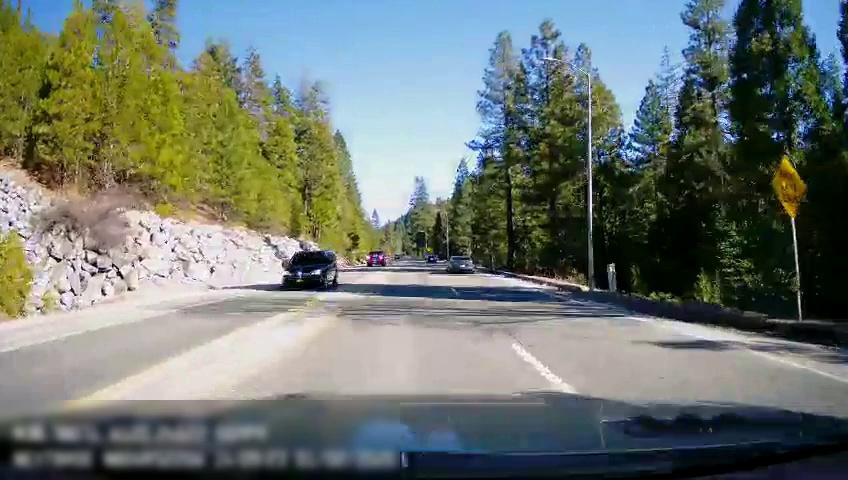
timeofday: Day
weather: Sunny
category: Drivable Space
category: Vehicles | Car
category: Vehicles | SUV
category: Vehicles | Truck
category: Lanes | Opposite Lane
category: Lanes | Current Lane
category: Lanes | Current Lane
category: Lanes | Opposite Lane
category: Lanes | Current Lane
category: Traffic | Signs